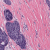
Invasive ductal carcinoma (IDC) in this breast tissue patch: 1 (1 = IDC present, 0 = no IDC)